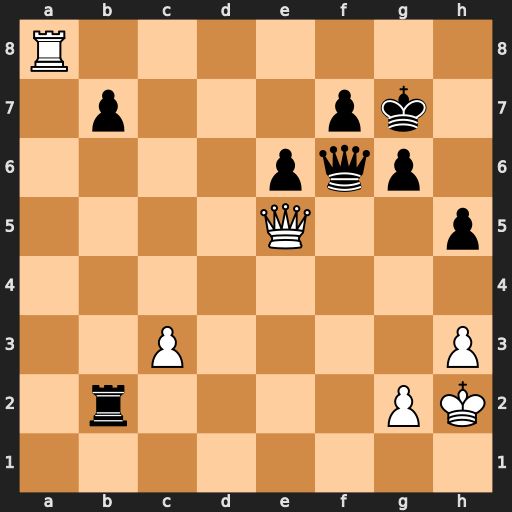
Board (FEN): R7/1p3pk1/4pqp1/4Q2p/8/2P4P/1r4PK/8
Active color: w
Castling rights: -
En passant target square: -
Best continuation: Rg8+ Kh7 Qxf6